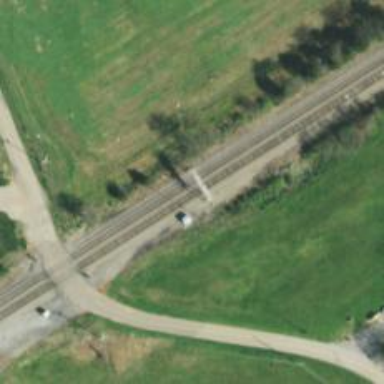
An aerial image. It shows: Railway signal.